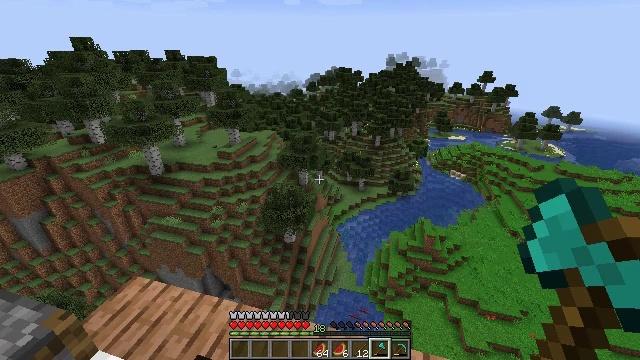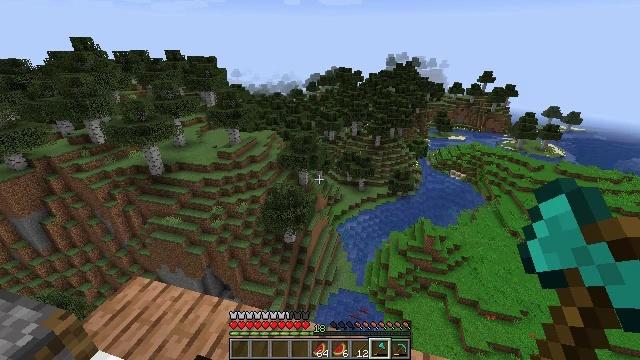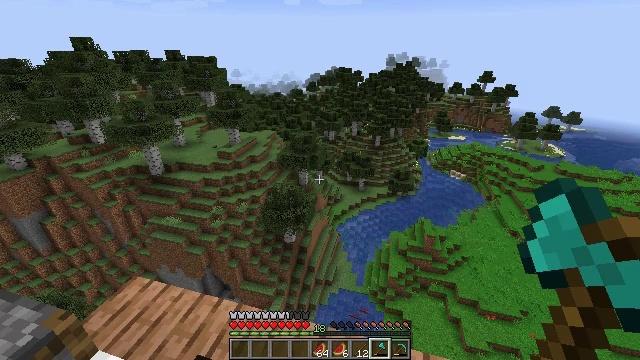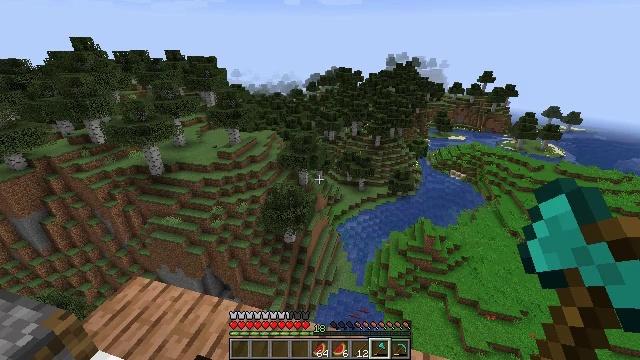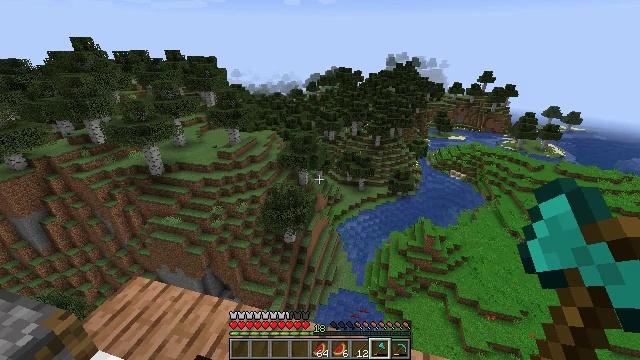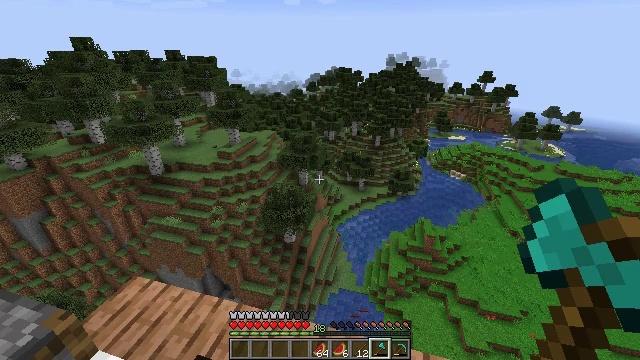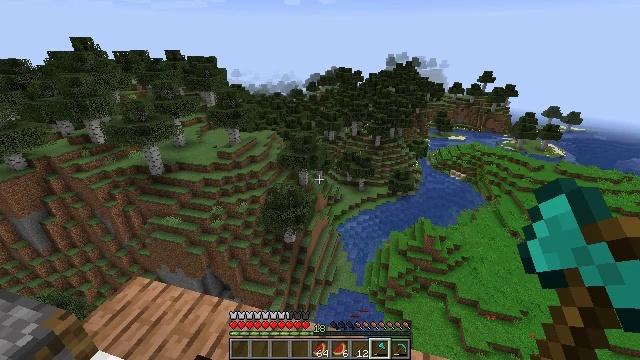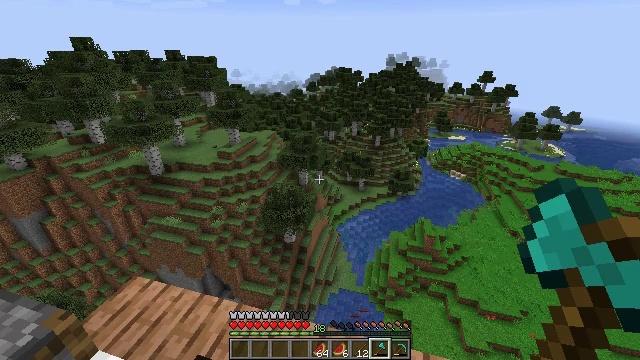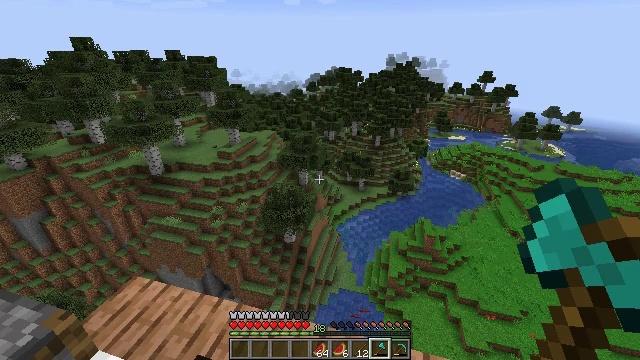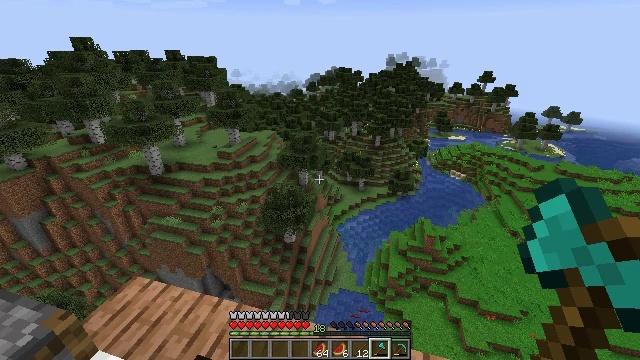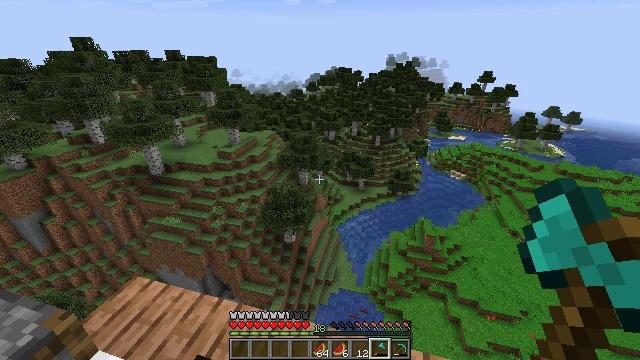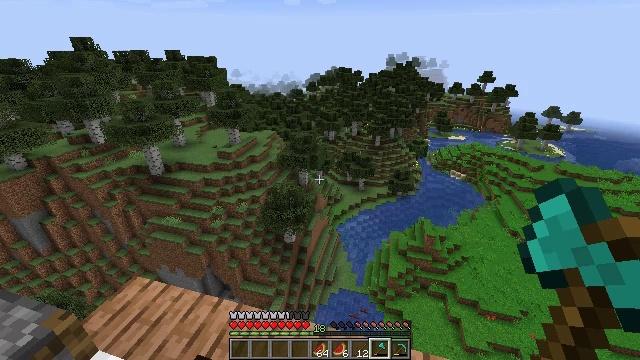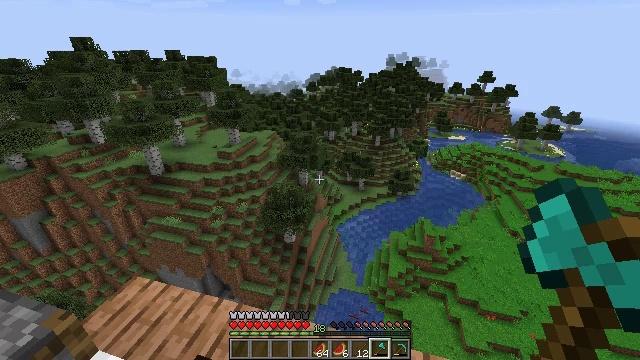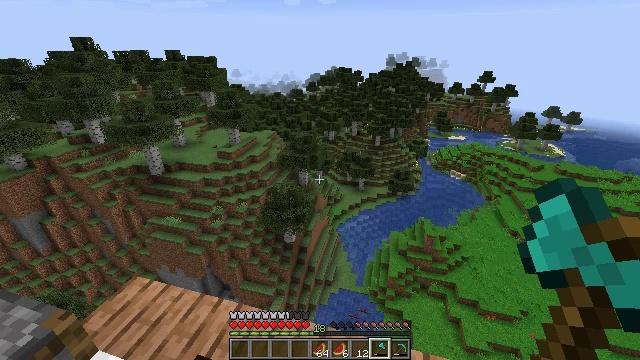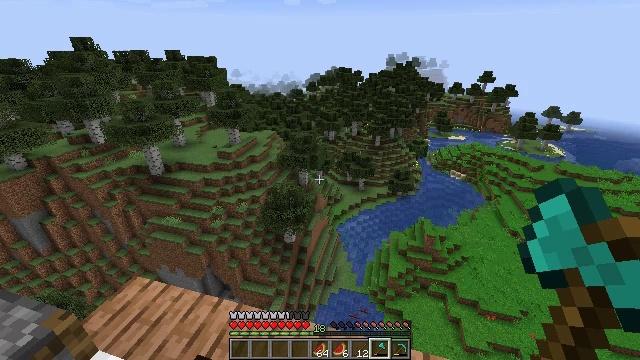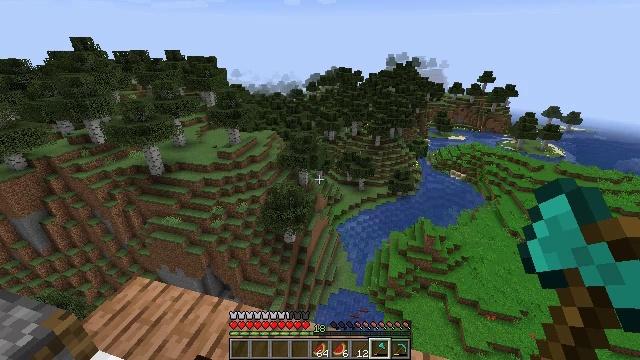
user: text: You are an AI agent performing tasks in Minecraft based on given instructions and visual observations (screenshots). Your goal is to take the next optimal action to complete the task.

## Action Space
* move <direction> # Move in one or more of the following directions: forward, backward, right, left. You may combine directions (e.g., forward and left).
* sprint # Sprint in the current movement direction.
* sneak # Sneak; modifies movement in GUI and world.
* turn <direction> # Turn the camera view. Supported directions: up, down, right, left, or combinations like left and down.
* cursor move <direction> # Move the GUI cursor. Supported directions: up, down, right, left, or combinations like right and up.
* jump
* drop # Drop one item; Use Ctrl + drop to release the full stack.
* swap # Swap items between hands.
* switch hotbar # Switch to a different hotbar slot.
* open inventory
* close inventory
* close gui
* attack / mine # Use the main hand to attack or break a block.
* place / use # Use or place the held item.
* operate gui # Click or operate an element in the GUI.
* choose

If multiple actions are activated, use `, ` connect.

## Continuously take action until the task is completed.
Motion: motion action
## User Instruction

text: Cook salmon to get cooked salmon.
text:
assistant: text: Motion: no_op
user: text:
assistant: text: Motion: no_op
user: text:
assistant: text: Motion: no_op
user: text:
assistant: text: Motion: no_op
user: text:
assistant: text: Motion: no_op
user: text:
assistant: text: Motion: no_op
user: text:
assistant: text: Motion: no_op
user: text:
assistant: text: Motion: no_op
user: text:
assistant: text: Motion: no_op
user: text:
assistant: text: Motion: no_op
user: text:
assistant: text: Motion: no_op
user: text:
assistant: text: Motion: no_op
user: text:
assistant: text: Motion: no_op
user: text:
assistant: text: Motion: no_op
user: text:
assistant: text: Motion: no_op
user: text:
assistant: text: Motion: no_op
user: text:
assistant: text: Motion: no_op
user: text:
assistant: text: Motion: no_op
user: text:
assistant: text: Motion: no_op
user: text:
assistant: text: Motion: no_op
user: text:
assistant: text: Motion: no_op
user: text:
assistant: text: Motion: no_op
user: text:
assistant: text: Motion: no_op
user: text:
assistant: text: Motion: no_op
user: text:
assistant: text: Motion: no_op
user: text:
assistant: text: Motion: no_op
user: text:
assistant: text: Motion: no_op
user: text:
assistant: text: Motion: no_op
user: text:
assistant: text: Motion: no_op
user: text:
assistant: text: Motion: no_op